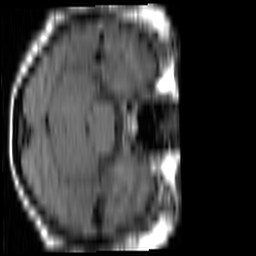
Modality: T1w
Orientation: axial
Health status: ill
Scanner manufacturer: siemens
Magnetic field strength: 1.5 T
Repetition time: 0.4 s
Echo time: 0.014 s